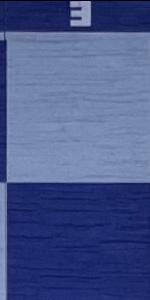
Label: Empty